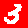
Digit: 3